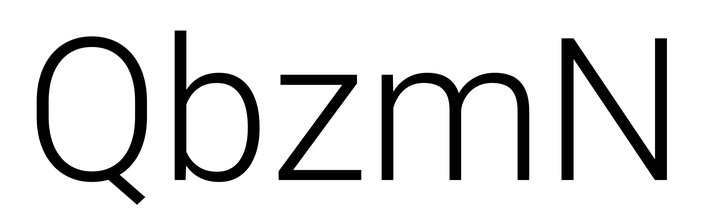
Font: Roboto_Light